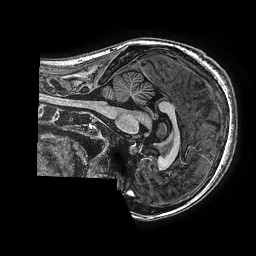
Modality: T1w
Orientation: sagittal
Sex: female
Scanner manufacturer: ge
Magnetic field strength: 3 T
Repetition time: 0.00766 s
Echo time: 0.003476 s